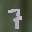
Label: 7